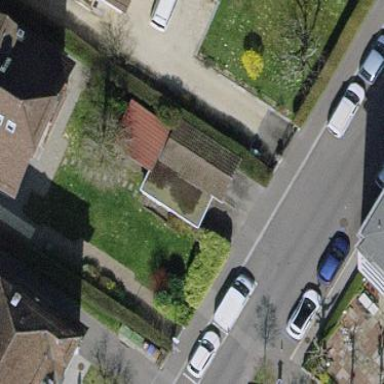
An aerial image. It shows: Group of garages.